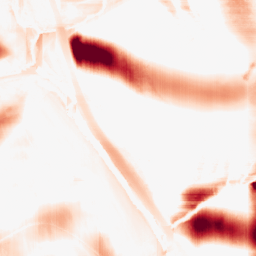
Category: morphological
Decomposition family: morphological_square
Decomposition parameters: operation: opening
size: 50
Upsampling method: regularized
Upsampling parameters: scale: 2
lambda_reg: 0.01
Upsampling scale: 2